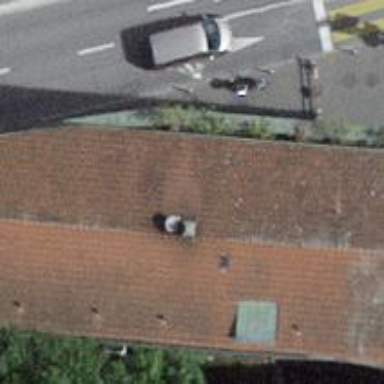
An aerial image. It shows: Cafe.